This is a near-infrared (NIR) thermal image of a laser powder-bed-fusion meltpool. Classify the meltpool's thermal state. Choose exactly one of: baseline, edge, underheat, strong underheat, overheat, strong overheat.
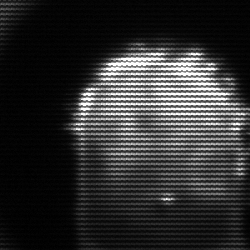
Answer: baseline